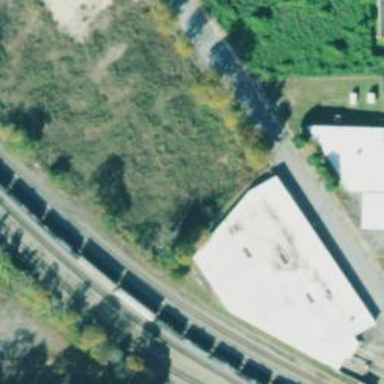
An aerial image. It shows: Abandoned spur railway.